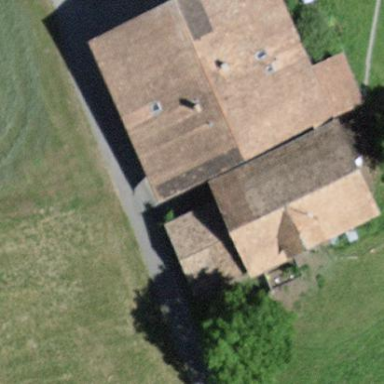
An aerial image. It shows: Shed building.